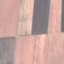
Land use / land cover class: AnnualCrop